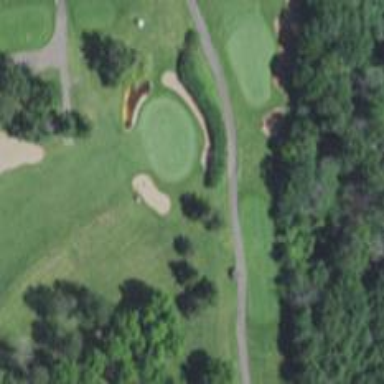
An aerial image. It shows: Golf tee.